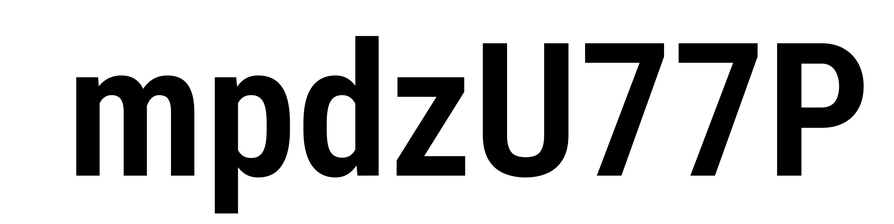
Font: Roboto_Condensed_SemiBold